Question: I'm using a custom image symbol, as described in <URL> regarding positioning of the data label in a 'CPTPlot'.
However, I'm not seeing the behavior from 'CPTScatterPlot.labelOffset' that I need. Positive values increase the distance between the image bottom and the point, while negative values increase the distance between the image top and the point. I need to center the image on the point. See screenshots:
-
My solution is hacky and requires me to modify the image frame in my 'CustomImageForScatterPlot''s 'drawInContext' method. Any ideas on how to make 'labelOffset' work how I want?
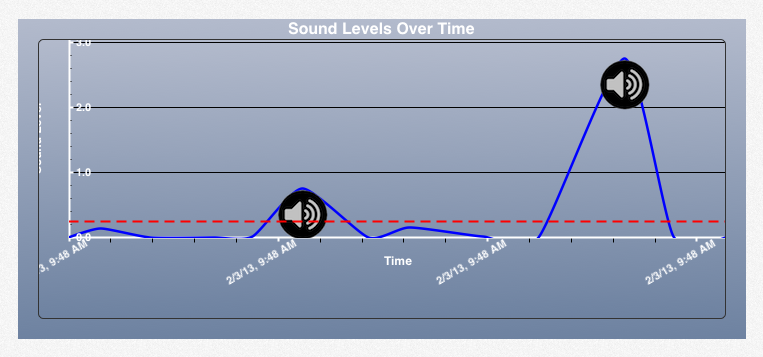
Answer: That behavior is correct for data labels. You want to use a plot symbol.
'''
-(CPTPlotSymbol *)symbolForScatterPlot:(CPTScatterPlot *)plot
recordIndex:(NSUInteger)index
{
CPTPlotSymbol *symbol = nil;
if ( /* use symbol for this index? */ ) {
symbol = [CPTPlotSymbol ellipsePlotSymbol];
symbol.fill = [CPTFill fillWithImage:/* symbol image */];
symbol.size = CGSizeMake(width, height);
}
return symbol;
}
'''
If you want every point to have a symbol, set the 'plotSymbol' property instead of implementing this datasource method.